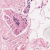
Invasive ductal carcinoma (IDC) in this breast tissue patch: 0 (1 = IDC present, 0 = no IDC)